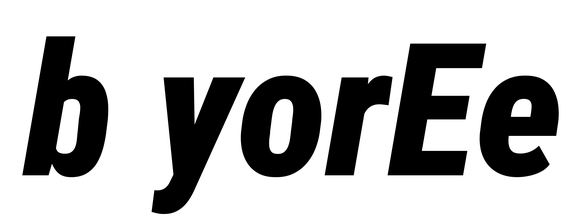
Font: Roboto-Italic_Condensed_Black_Italic